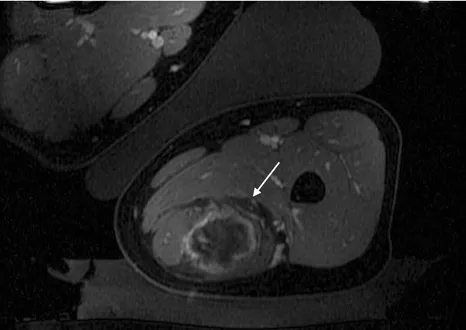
Axial spoiled gradient echo fat-saturated postcontrast image immediately following a second MRgFUS treatment in a 21-year-old woman with desmoid tumor in the posterior compartment of the thigh. Near total non-perfused volume is seen at this level despite close proximity to the sciatic nerve (white arrow), with minimal rim enhancement.
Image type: radiology (mri)